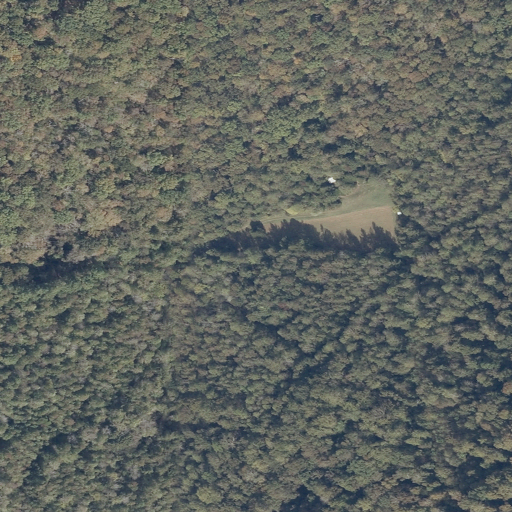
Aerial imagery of depression(s) in Alabama named McAllister Sinks containing deciduous forest and pasture